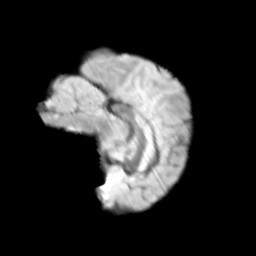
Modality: T2w
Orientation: sagittal
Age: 10
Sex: male
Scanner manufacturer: siemens
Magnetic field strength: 3 T
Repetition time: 3.8 s
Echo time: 0.07 s